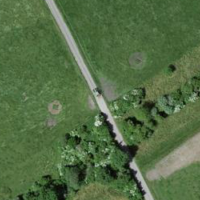
EUNIS habitat code: 25
Species observed at this site:
Lanius collurio